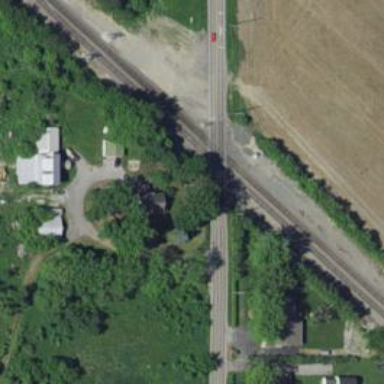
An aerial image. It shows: Level crossing along the railway.